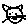
Label: cat